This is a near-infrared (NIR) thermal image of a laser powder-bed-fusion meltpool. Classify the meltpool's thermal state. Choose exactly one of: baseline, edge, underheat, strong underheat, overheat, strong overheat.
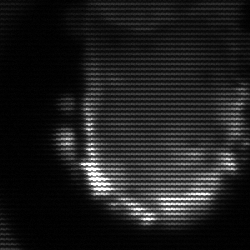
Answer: baseline